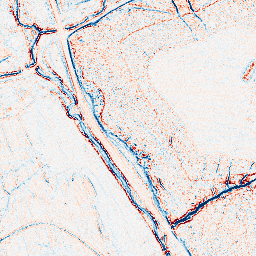
Category: edge_preserving
Decomposition family: anisotropic_diffusion
Decomposition parameters: iterations: 5
kappa: 100
gamma: 0.1
Upsampling method: edge_directed
Upsampling parameters: scale: 2
Upsampling scale: 2